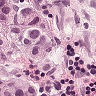
Metastatic tissue present: yes